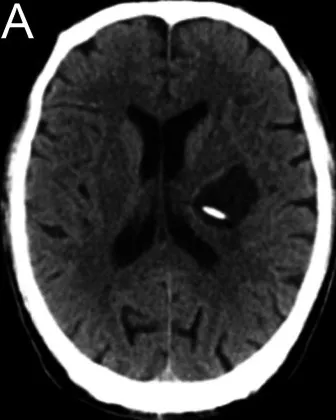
CT image showing fluid reaccumulation (A).
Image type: radiology (ct)